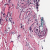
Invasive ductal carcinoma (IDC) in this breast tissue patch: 0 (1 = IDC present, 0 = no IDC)